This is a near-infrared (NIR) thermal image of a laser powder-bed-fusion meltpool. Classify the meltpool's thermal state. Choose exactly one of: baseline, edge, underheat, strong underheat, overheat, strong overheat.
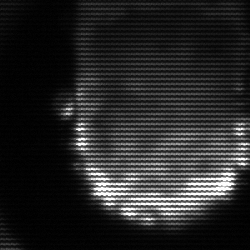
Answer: baseline